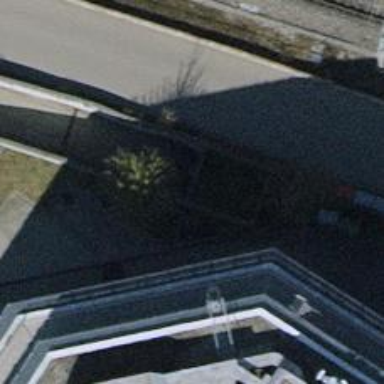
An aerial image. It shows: Parking entrance.